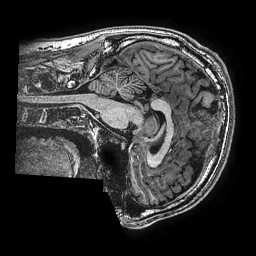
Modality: T1w
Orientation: sagittal
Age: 18
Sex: male
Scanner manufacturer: ge
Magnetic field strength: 3 T
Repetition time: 0.00766 s
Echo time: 0.003476 s